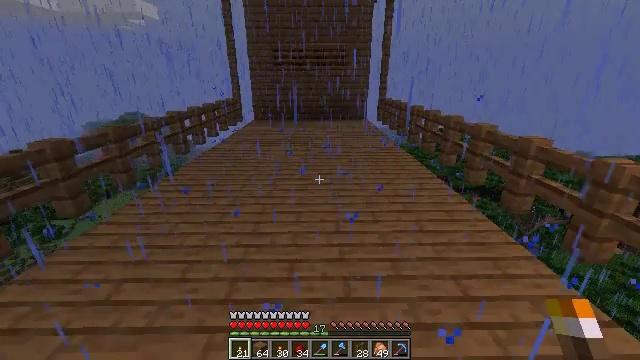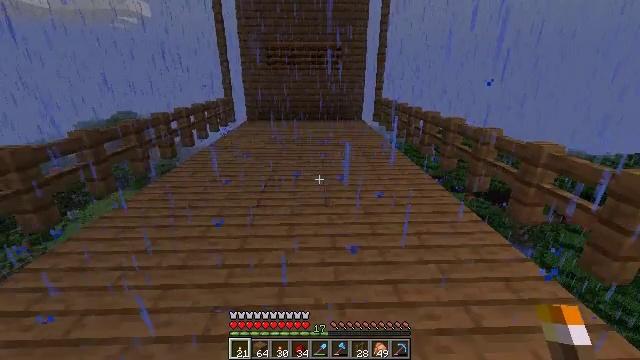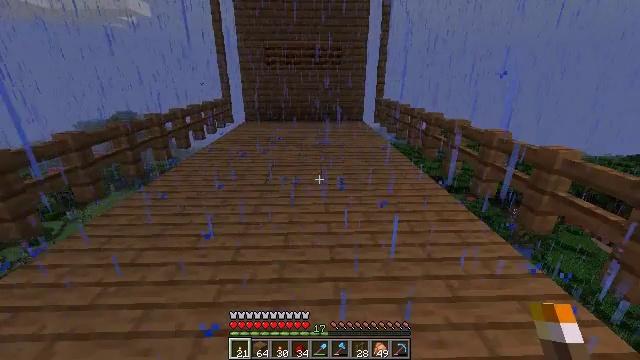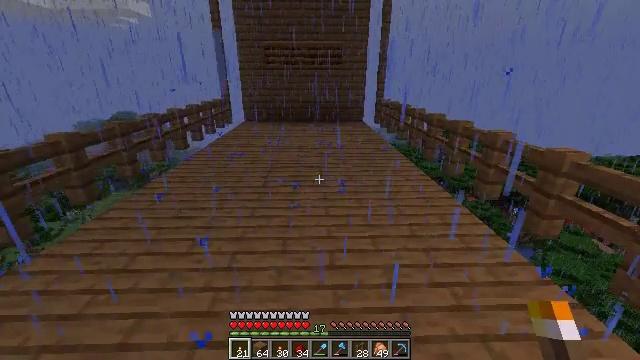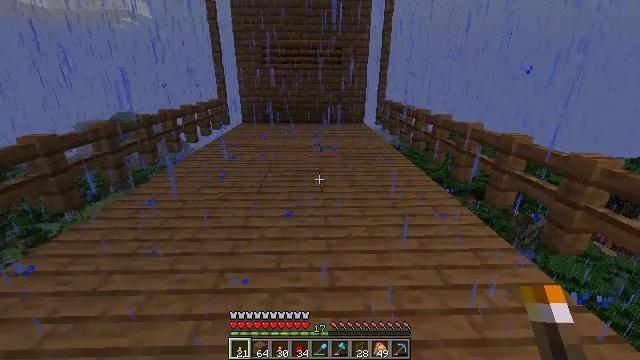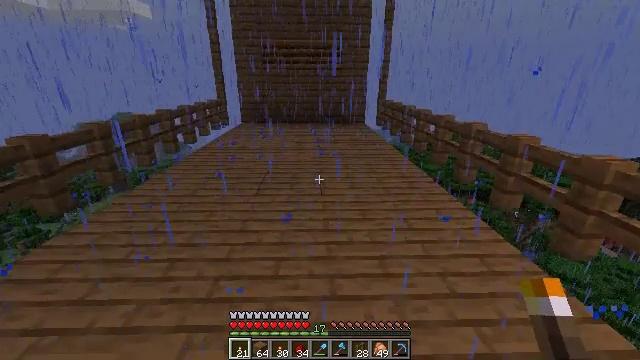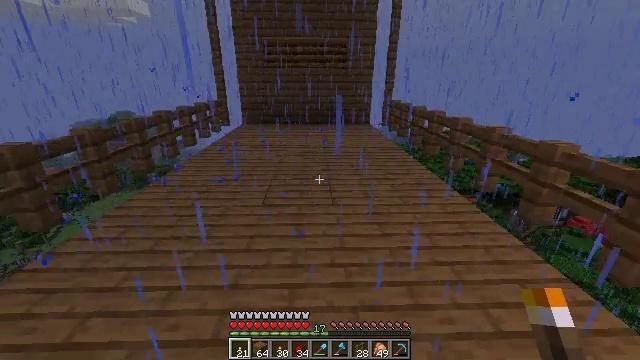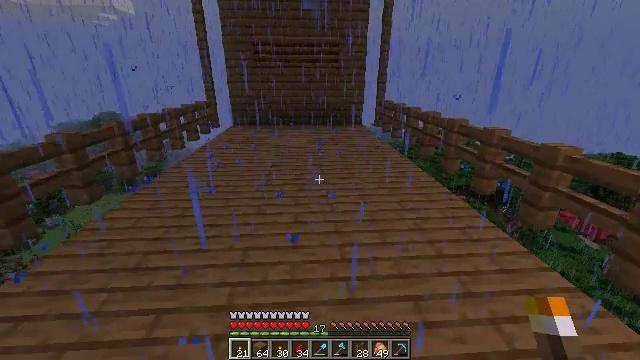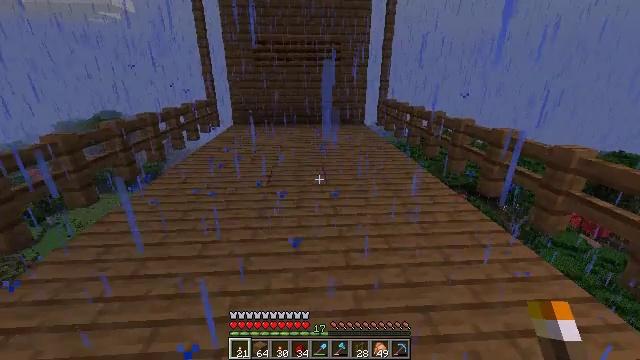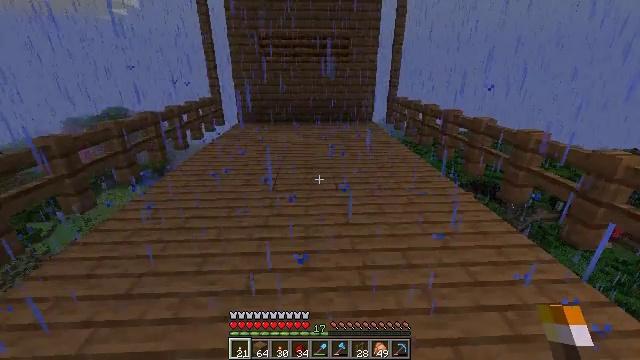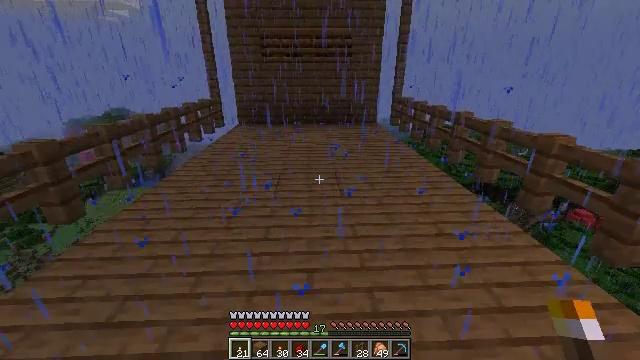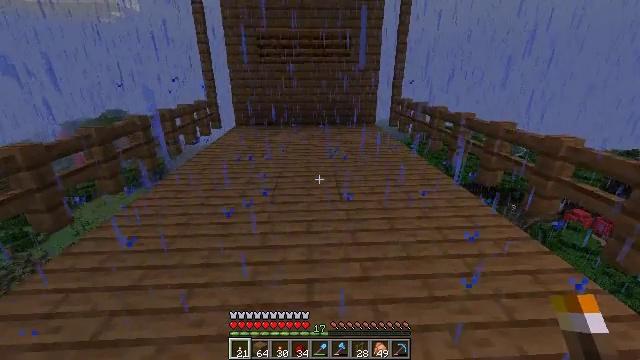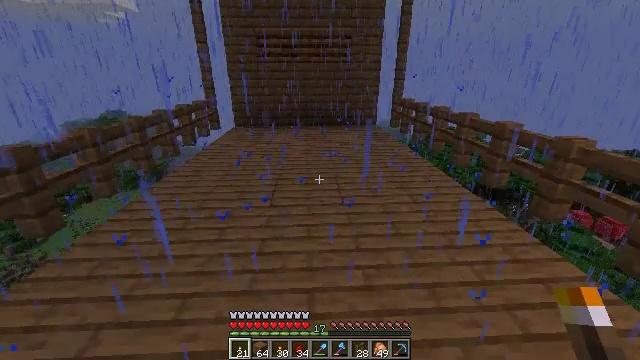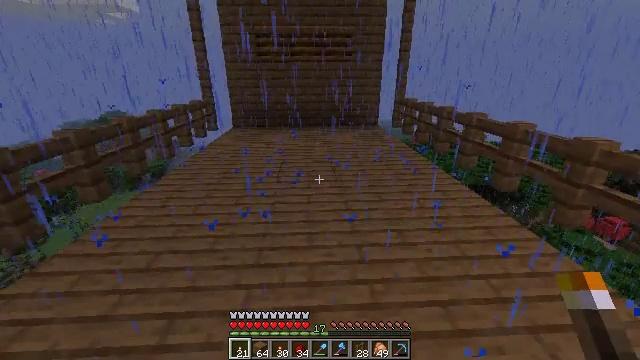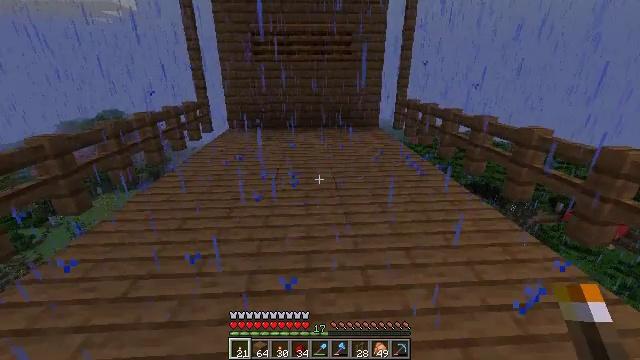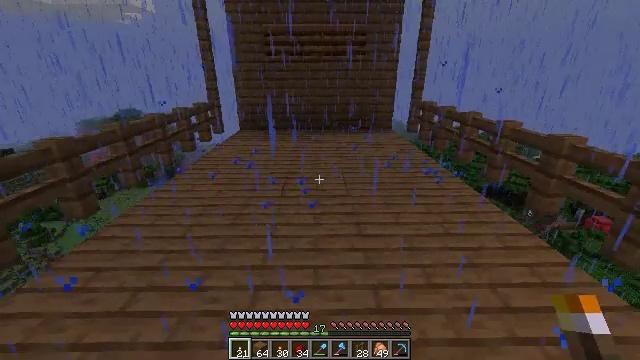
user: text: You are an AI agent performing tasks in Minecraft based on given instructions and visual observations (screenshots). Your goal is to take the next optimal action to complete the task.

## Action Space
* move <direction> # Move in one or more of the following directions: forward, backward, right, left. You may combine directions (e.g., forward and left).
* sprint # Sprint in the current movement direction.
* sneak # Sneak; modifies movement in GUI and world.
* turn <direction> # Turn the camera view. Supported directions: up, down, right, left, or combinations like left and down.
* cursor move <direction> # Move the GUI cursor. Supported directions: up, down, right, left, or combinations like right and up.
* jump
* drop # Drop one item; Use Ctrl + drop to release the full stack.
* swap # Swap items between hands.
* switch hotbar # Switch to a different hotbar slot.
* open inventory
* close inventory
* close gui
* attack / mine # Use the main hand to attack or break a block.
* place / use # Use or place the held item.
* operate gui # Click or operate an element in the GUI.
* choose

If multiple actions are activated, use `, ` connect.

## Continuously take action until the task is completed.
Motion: motion action
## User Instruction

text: Get some spruce planks and craft a spruce pressure plate.
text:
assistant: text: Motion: move forward, turn right
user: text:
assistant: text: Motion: move forward
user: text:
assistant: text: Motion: move forward
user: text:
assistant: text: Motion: move forward
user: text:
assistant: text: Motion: move forward and move left
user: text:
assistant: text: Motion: move forward and move left
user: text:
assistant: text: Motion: move forward, turn right
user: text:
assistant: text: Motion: move forward
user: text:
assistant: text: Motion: move forward, turn left
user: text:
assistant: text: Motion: move forward
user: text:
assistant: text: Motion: move forward
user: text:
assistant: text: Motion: move forward
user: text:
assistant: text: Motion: move forward
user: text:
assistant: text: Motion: move forward
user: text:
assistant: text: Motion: move forward, turn left
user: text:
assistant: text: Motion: move forward, turn left
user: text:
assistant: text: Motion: move forward
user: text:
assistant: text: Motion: move forward
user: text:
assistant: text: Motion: move forward
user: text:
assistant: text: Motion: move forward
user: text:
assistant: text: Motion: move forward
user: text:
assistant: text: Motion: move forward
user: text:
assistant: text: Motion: move forward
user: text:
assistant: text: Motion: move forward
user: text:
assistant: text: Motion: turn right and down
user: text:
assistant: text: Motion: turn right and down
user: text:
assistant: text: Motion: turn right and down
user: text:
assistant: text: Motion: turn right
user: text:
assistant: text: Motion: turn right and up
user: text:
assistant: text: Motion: turn right and up